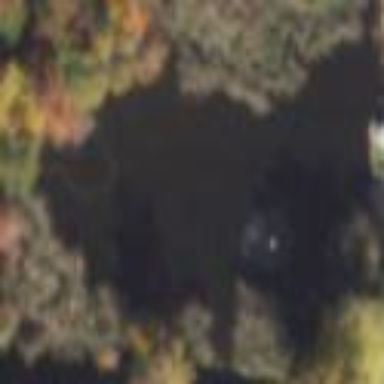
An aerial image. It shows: Peaceful pond surrounded by nature.